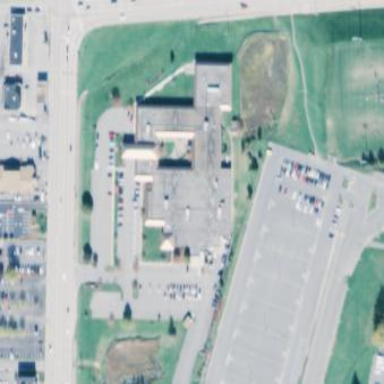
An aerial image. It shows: Healthcare facility identified as hospital.